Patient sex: M
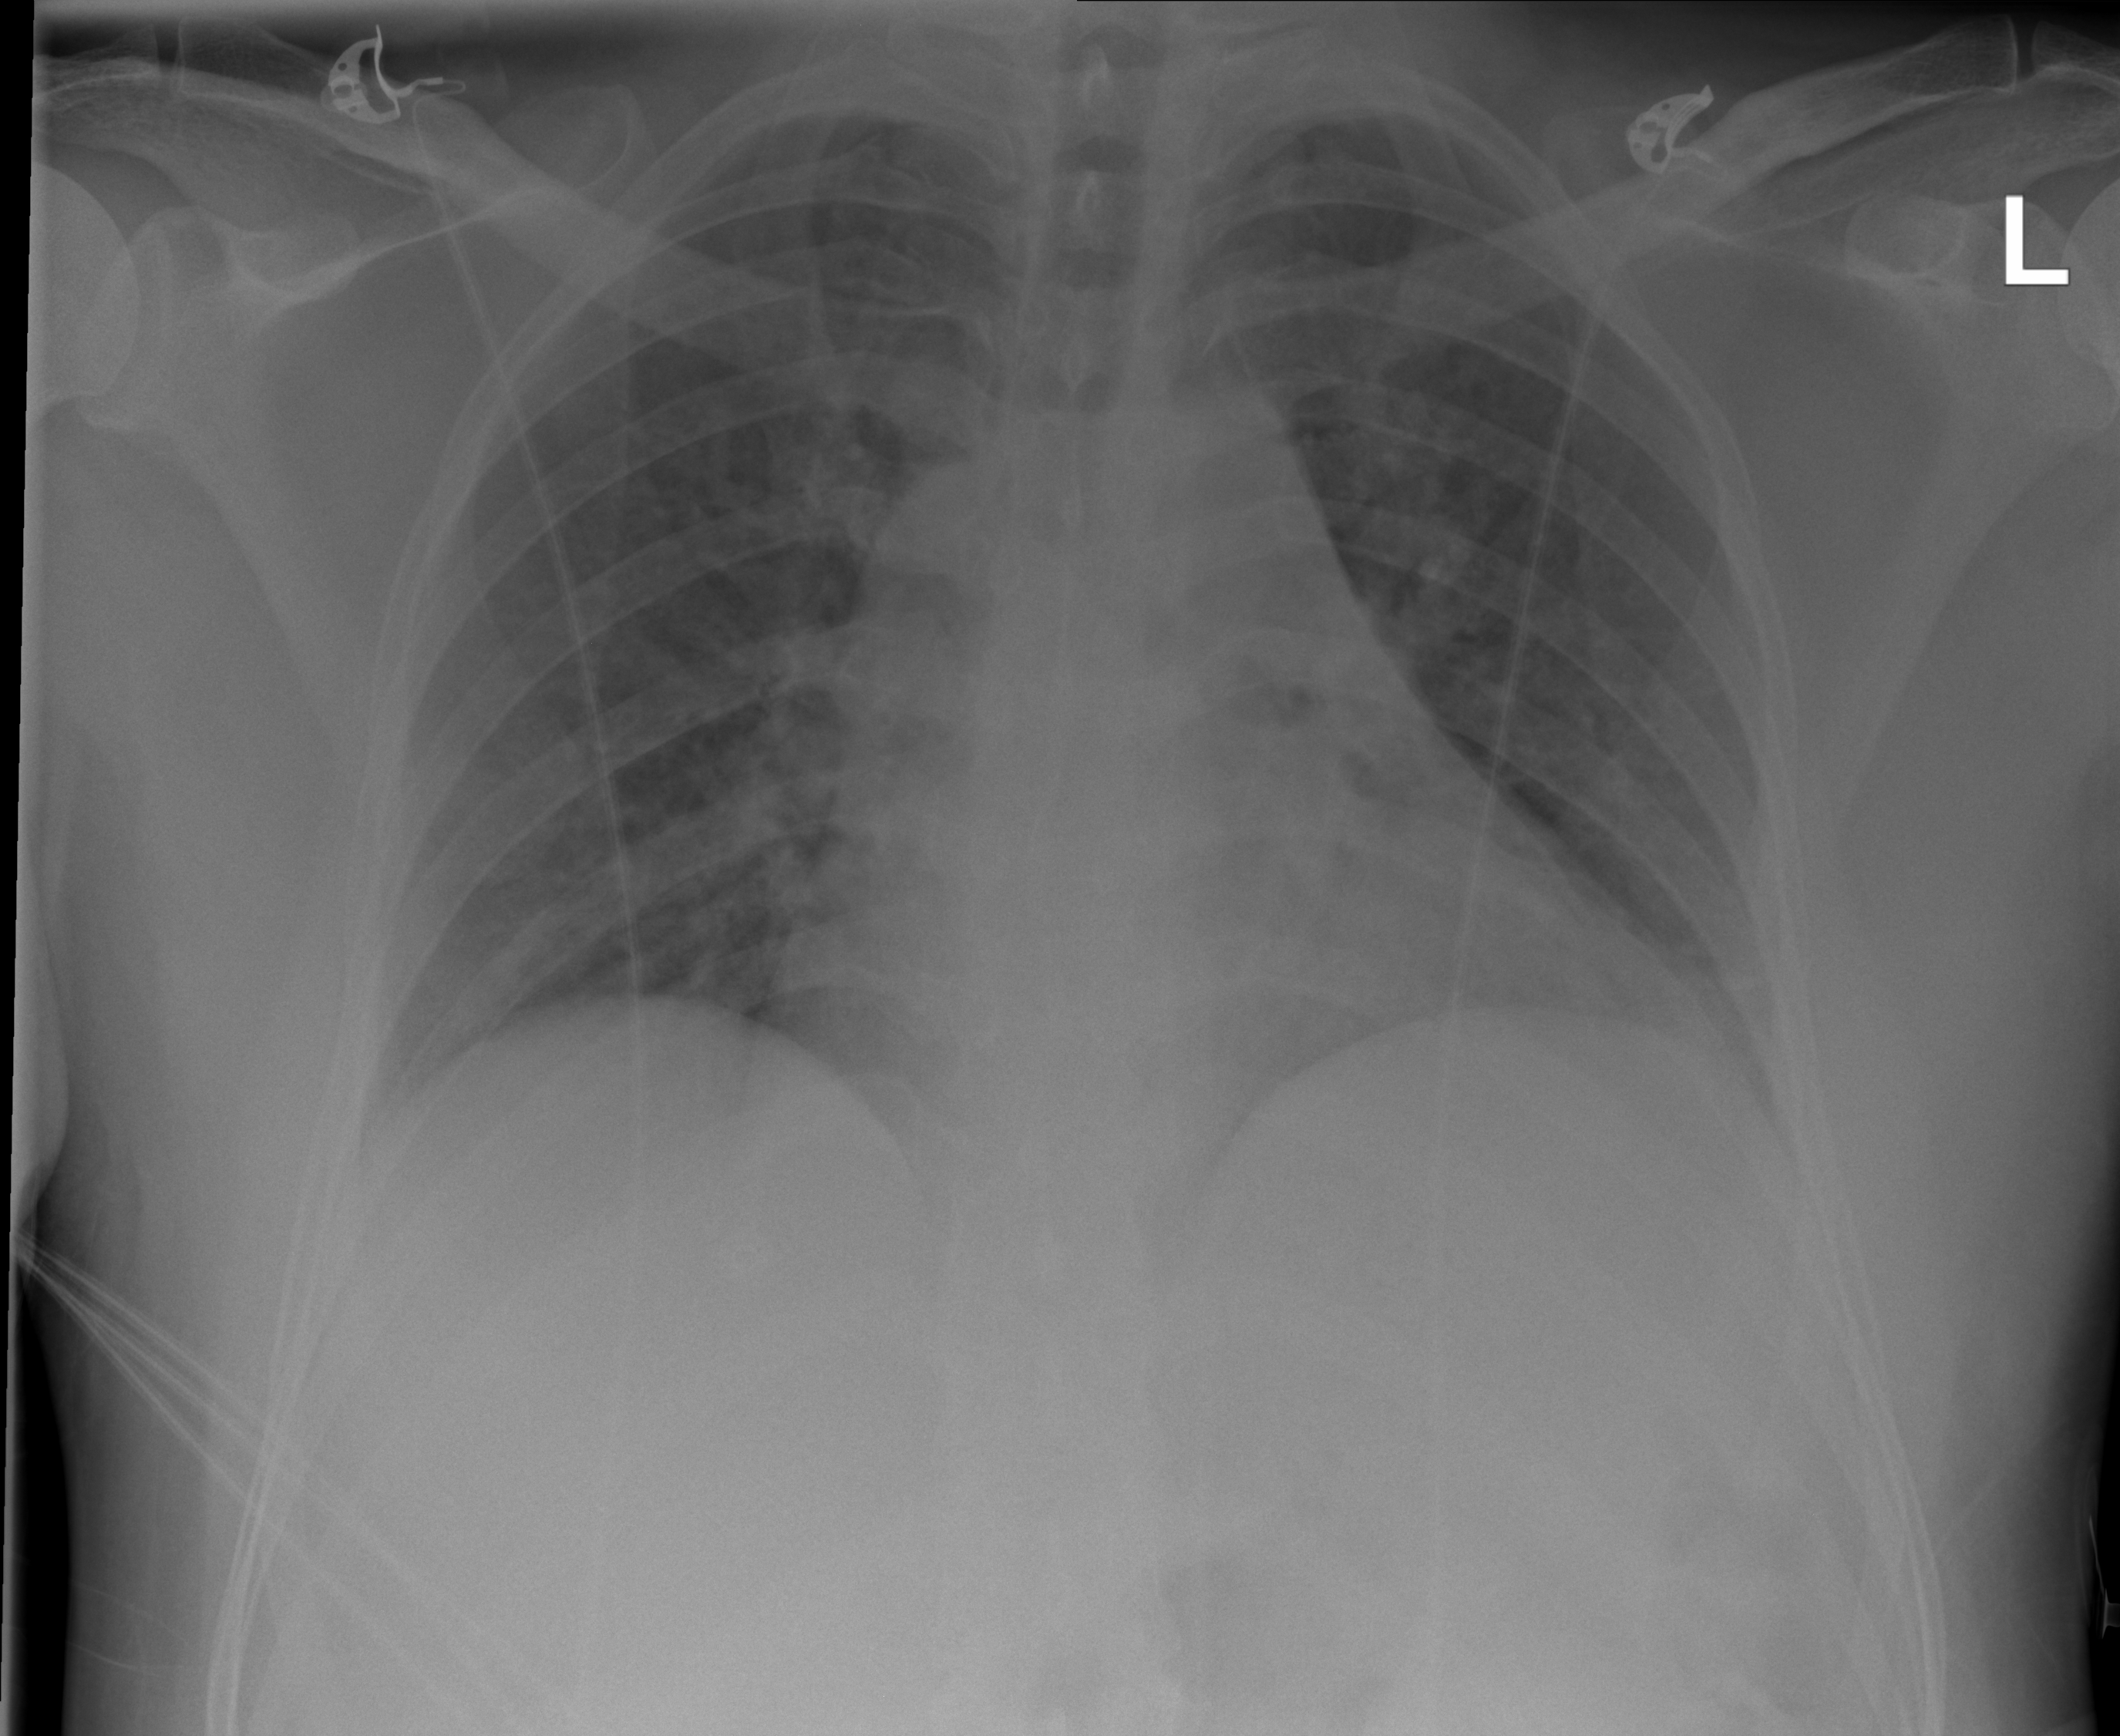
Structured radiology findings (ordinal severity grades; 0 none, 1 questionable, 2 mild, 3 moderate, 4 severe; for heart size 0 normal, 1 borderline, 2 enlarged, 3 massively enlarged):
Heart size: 2
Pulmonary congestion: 3
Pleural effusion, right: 1
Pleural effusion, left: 1
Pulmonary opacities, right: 3
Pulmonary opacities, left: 3
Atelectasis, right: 2
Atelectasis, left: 2